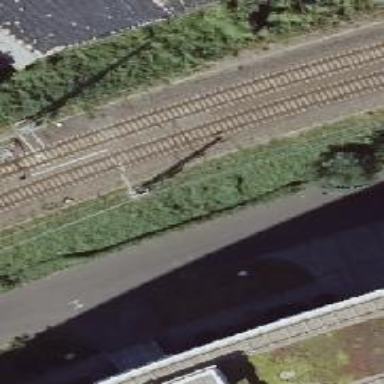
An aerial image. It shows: Catenary mast for power lines.